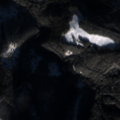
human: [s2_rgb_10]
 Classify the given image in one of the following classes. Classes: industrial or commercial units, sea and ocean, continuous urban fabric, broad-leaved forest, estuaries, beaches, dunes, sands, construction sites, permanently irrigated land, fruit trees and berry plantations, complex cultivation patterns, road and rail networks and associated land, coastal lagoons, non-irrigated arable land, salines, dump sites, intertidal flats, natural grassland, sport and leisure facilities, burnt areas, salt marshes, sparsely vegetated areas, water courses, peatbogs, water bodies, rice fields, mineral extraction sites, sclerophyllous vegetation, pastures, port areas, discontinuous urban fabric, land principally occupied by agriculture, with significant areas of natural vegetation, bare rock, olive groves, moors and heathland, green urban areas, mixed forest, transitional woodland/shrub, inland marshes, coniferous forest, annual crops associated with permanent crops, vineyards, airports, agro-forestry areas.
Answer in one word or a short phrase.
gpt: coniferous forest